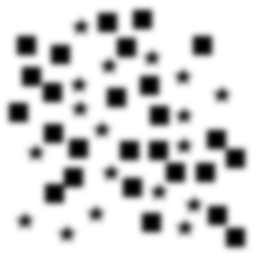
Squares: 26
Triangles: 0
Stars: 18
Total shapes: 44